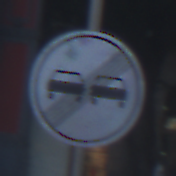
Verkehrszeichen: EndeUeberholverbot
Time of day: SunriseSunset
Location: Outdoor (Urban)
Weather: PartlyCloudy
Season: NotSpecified
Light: Natural